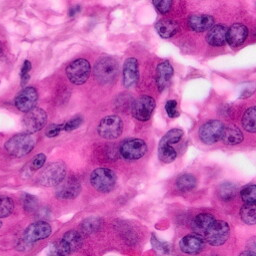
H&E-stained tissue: Pancreatic